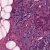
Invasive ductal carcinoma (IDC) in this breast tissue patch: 1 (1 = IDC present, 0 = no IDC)